Current action and preconditions to check: trajectory_clear

Your task: For each precondition in the list above, predict whether it will hold at this action.

Consider the current scene as observed from the mobile robot's camera, and analyze the predicted future states of all dynamic agents (e.g., people, animals, vehicles, or any moving entities) within the NEXT SECOND.

IMPORTANT: Only answer "very likely" if you are absolutely certain—based on strong, clear evidence—that a dynamic agent will violate the precondition in the predicted future state. Do NOT answer "very likely" for unlikely, ambiguous, or low-probability risks.

Ask yourself for each precondition: Is there a high probability, with clear and convincing evidence, that the predicted future states of any dynamic agent will interfere with the predicted future state of the currently executing action within the NEXT SECOND, causing that precondition to fail?

Assess the risk level based on these predictions. Use "likely" or "very likely" if motions create a clear risk of interference.

Use "neutral" or "improbable" if agents are nearby but their predicted paths are clearly diverging or non-conflicting.

Failure Risk Categories: "very improbable", "improbable", "neutral", "likely", "very likely"

Answer Format: Output ONLY the probability_of_failure value from these categories: "very improbable", "improbable", "neutral", "likely", "very likely"

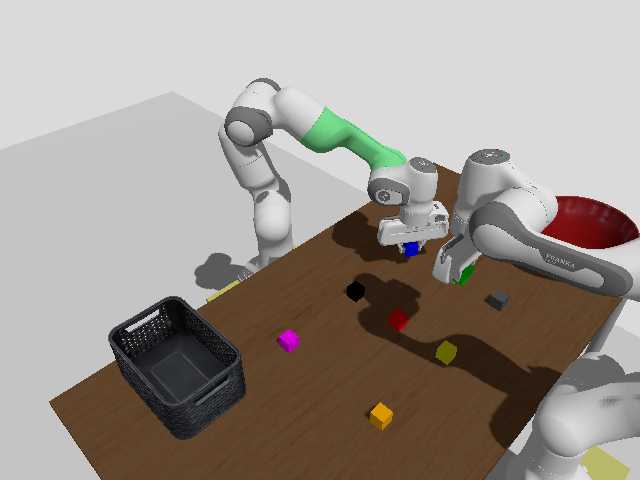

Answer: very improbable